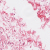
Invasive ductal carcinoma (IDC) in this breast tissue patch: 0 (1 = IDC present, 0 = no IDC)